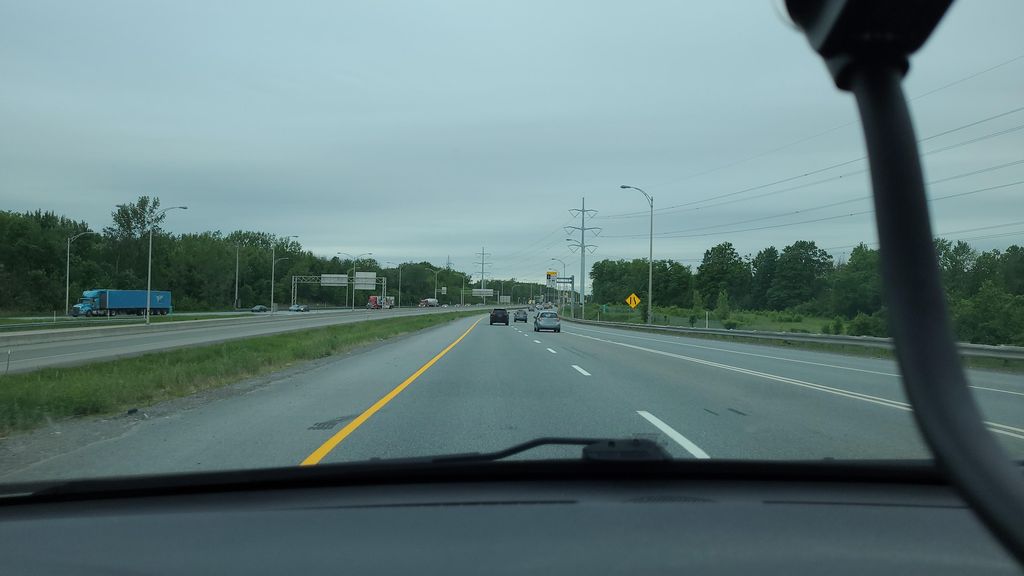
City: montreal